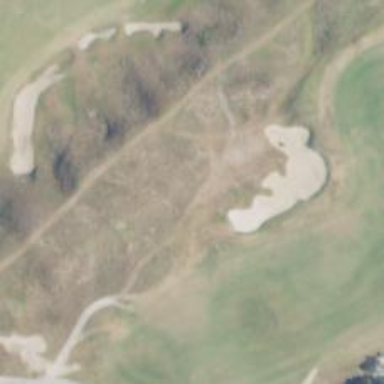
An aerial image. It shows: Path for both road and golf.